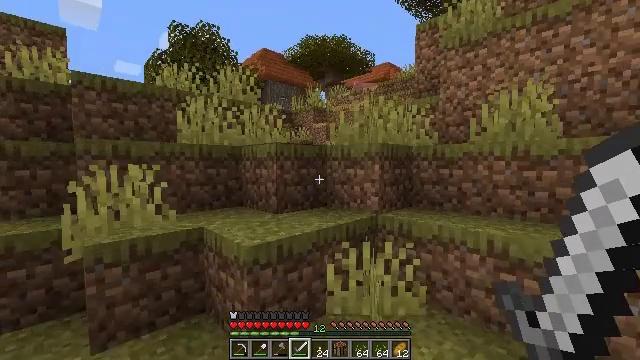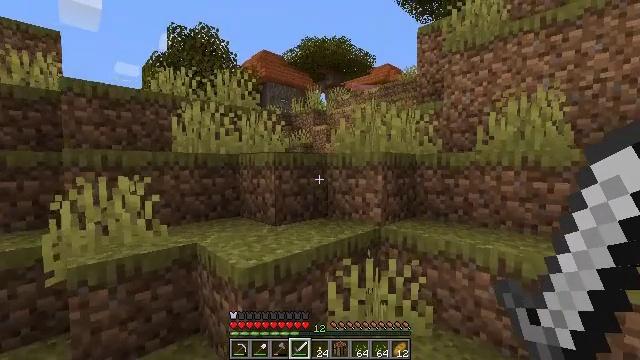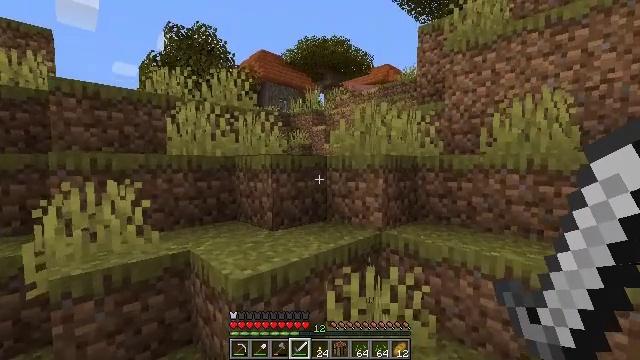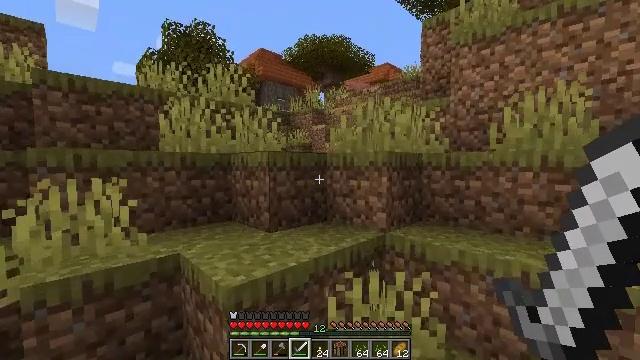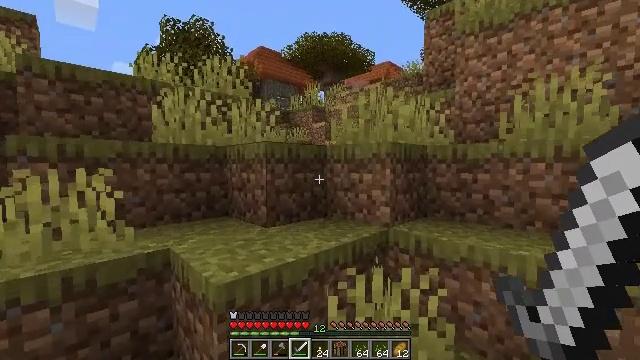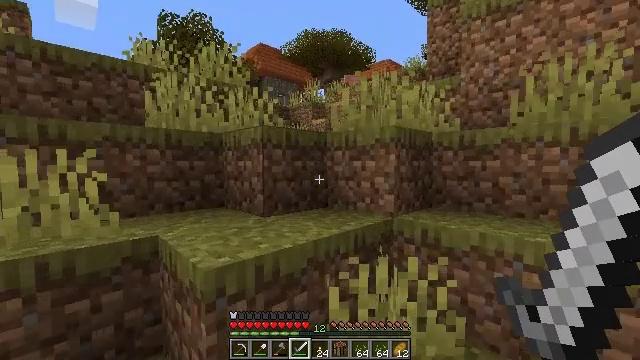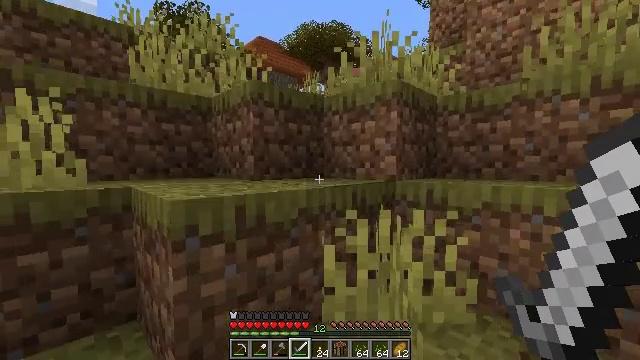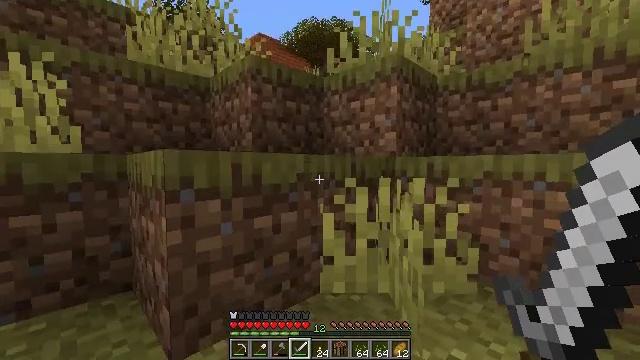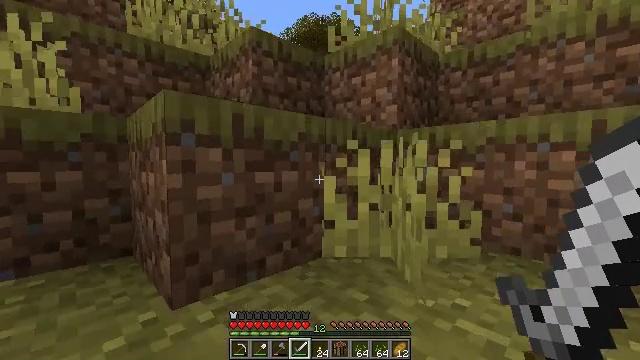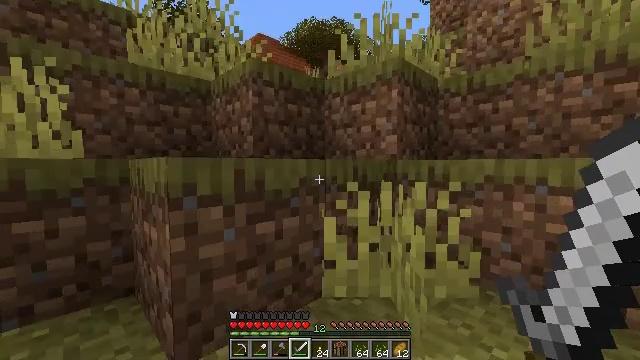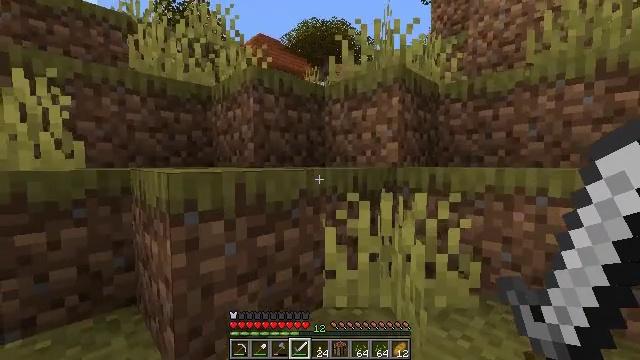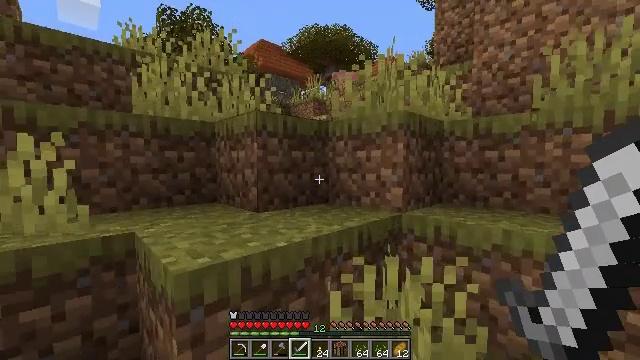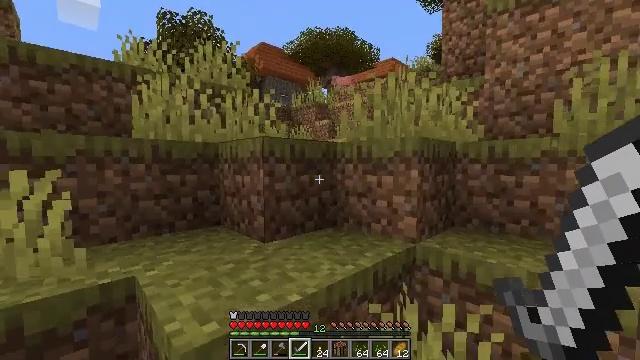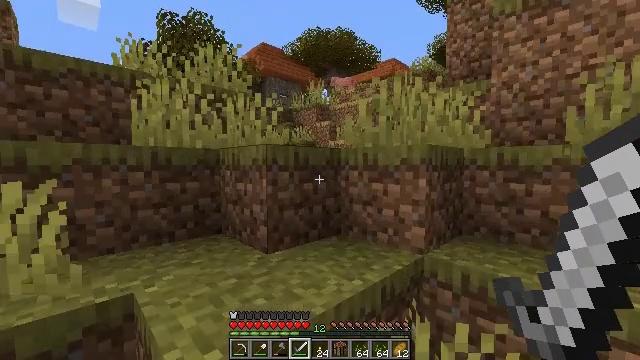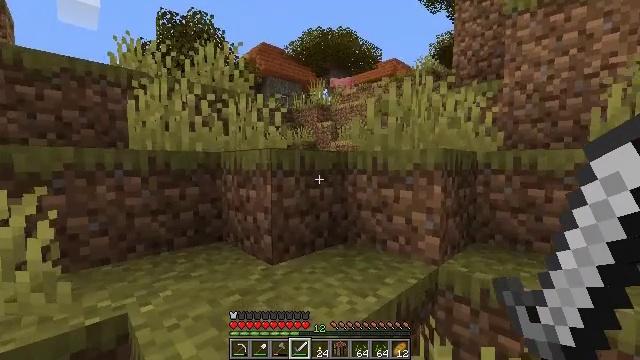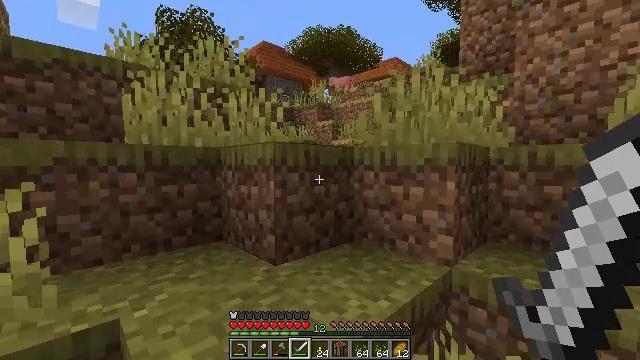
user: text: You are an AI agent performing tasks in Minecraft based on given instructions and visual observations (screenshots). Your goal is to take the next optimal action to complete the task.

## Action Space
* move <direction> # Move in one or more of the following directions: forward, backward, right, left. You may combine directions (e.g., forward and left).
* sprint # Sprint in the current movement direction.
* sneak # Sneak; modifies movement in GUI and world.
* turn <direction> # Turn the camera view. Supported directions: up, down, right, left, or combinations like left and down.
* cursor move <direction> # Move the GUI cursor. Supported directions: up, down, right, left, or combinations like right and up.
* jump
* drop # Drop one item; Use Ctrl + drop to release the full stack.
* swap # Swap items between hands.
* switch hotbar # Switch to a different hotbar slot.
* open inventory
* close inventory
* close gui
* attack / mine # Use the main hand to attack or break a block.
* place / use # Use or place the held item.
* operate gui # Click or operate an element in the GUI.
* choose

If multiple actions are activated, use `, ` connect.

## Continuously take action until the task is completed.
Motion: motion action
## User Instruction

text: Collect a hay block for crafting.
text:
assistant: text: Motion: move forward, jump
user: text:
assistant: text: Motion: move forward, jump
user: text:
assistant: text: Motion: move forward, jump
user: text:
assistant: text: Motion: move forward, jump
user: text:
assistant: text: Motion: move forward
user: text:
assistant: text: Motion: move forward
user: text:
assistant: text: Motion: move forward
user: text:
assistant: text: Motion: move forward
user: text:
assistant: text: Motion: move forward, jump
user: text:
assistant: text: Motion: move forward, jump
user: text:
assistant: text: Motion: move forward, jump
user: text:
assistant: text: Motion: move forward, jump
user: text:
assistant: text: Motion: move forward, jump
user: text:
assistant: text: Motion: move forward
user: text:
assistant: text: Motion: move forward
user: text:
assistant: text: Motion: move forward
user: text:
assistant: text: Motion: move forward
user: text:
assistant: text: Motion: move forward, jump
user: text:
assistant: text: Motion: move forward, jump
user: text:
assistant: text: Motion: move forward, jump
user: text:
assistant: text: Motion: move forward, jump
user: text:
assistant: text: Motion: move forward
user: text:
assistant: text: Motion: move forward, turn down
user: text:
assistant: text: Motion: move forward, turn left and down
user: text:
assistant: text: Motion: move forward, turn left and down
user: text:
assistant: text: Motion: move forward, turn left and down
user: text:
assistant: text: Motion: move forward, turn left and down, jump
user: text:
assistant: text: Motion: move forward, turn left and down, jump
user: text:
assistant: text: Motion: move forward, jump
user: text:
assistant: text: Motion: move forward, jump